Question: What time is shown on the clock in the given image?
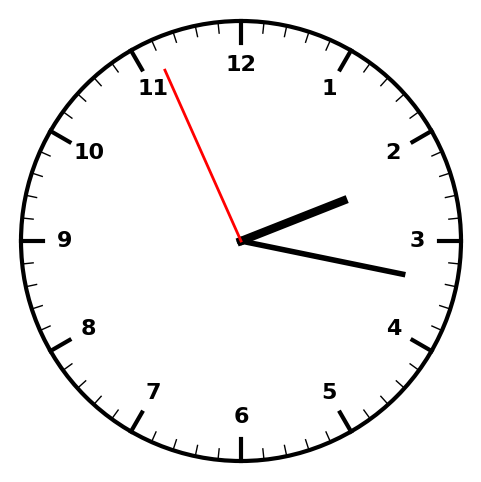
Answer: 02:16:56